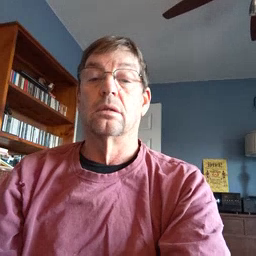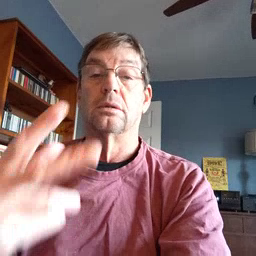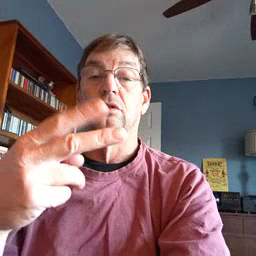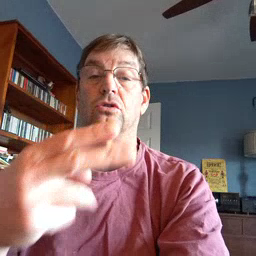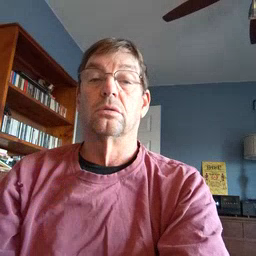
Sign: scissors